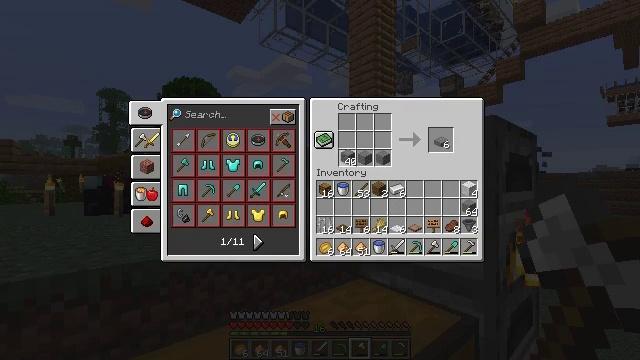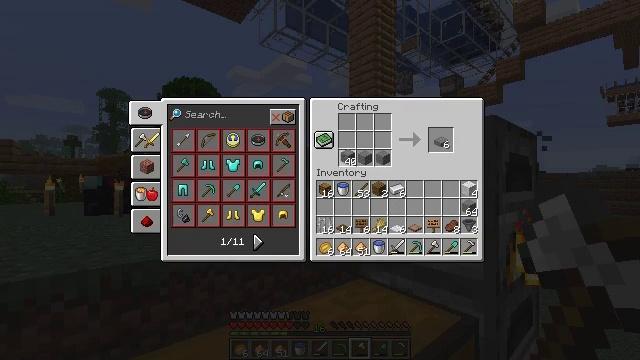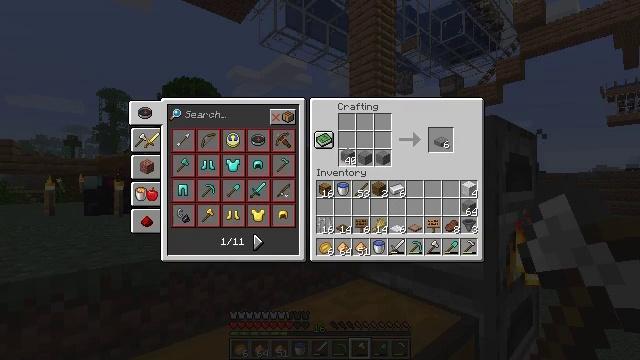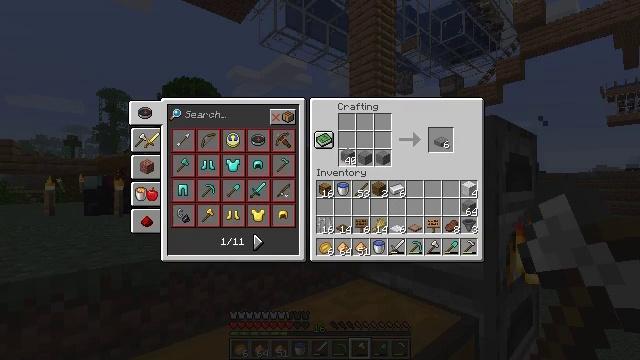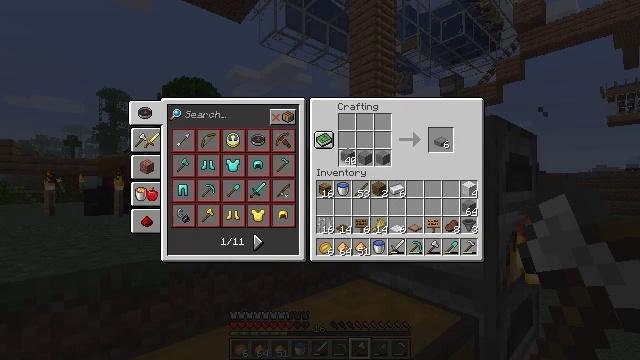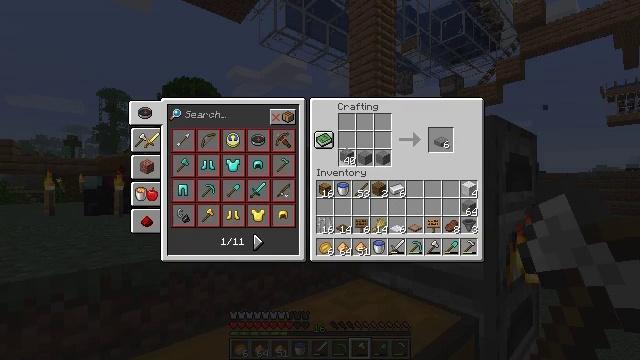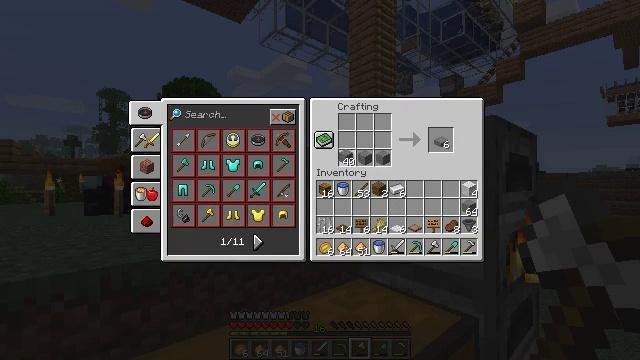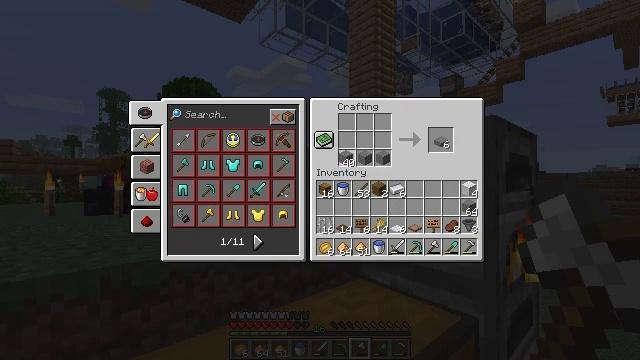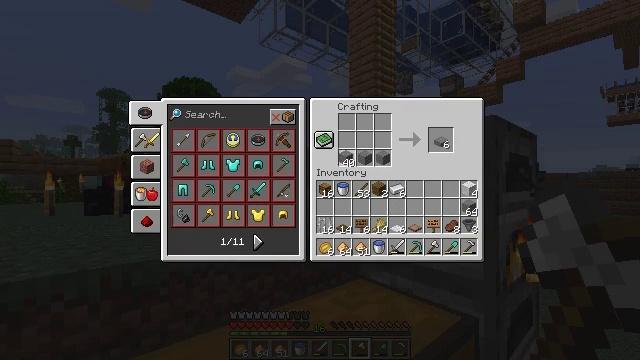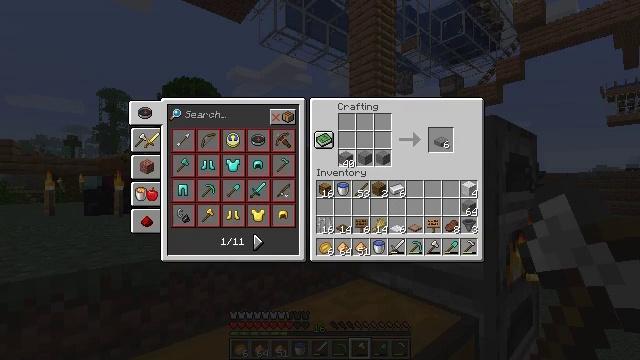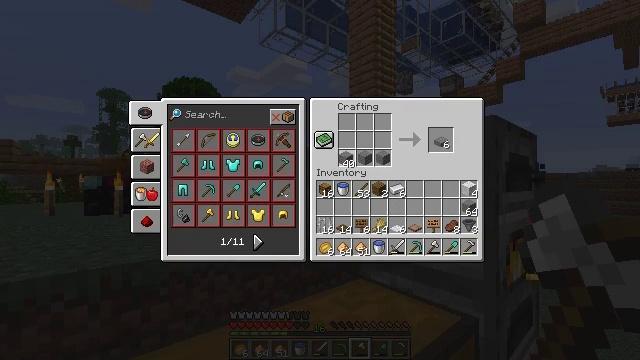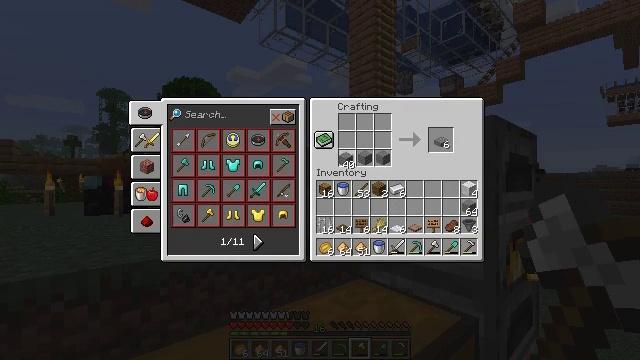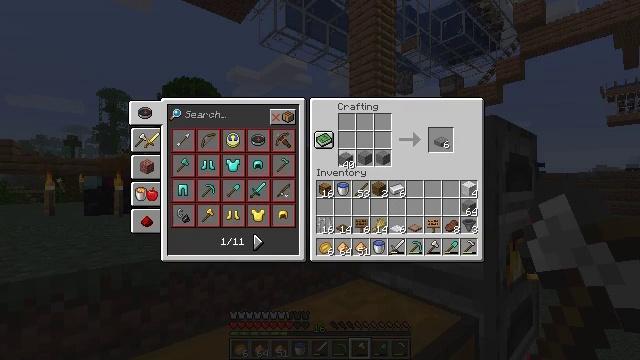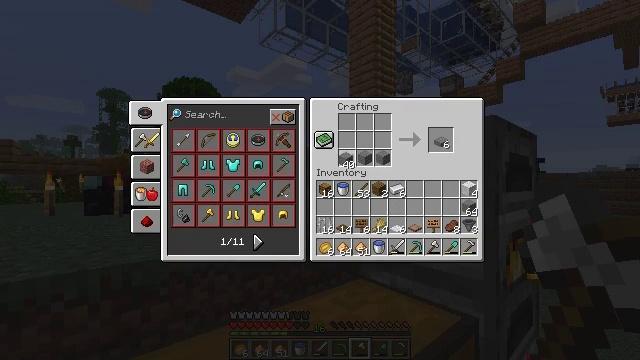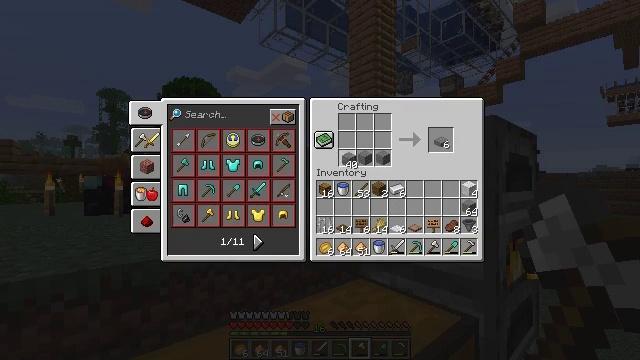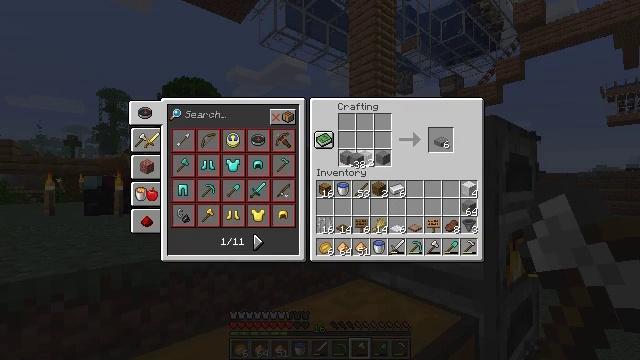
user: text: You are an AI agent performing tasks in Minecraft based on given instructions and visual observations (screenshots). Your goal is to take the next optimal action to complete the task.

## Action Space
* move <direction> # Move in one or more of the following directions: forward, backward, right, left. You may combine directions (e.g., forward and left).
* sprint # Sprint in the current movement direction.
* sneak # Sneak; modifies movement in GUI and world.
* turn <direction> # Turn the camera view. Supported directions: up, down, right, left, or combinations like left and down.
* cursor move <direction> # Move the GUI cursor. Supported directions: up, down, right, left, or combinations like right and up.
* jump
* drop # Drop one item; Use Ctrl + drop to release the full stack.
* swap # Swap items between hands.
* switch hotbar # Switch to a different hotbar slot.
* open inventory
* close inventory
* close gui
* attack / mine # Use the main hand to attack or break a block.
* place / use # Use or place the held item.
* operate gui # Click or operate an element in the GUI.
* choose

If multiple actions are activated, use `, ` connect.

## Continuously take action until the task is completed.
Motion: motion action
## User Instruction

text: Make a stone slab using the crafting table.
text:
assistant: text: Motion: no_op
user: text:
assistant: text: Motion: no_op
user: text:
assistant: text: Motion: no_op
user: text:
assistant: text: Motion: no_op
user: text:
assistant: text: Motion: no_op
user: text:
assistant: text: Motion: no_op
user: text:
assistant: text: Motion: no_op
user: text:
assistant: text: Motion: no_op
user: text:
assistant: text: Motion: no_op
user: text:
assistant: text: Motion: no_op
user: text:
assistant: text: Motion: no_op
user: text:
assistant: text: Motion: no_op
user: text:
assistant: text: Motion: choose
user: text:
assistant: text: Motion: choose
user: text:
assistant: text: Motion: cursor move right, choose
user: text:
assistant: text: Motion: cursor move right, choose
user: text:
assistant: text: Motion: cursor move right, choose
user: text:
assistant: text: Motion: choose
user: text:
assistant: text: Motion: choose
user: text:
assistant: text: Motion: choose
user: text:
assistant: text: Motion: choose
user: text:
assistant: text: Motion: choose
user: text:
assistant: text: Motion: choose
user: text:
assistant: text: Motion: choose
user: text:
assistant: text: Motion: choose
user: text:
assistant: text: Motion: no_op
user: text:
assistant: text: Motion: no_op
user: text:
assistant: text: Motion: no_op
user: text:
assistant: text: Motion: cursor move right and down
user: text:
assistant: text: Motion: cursor move right and down